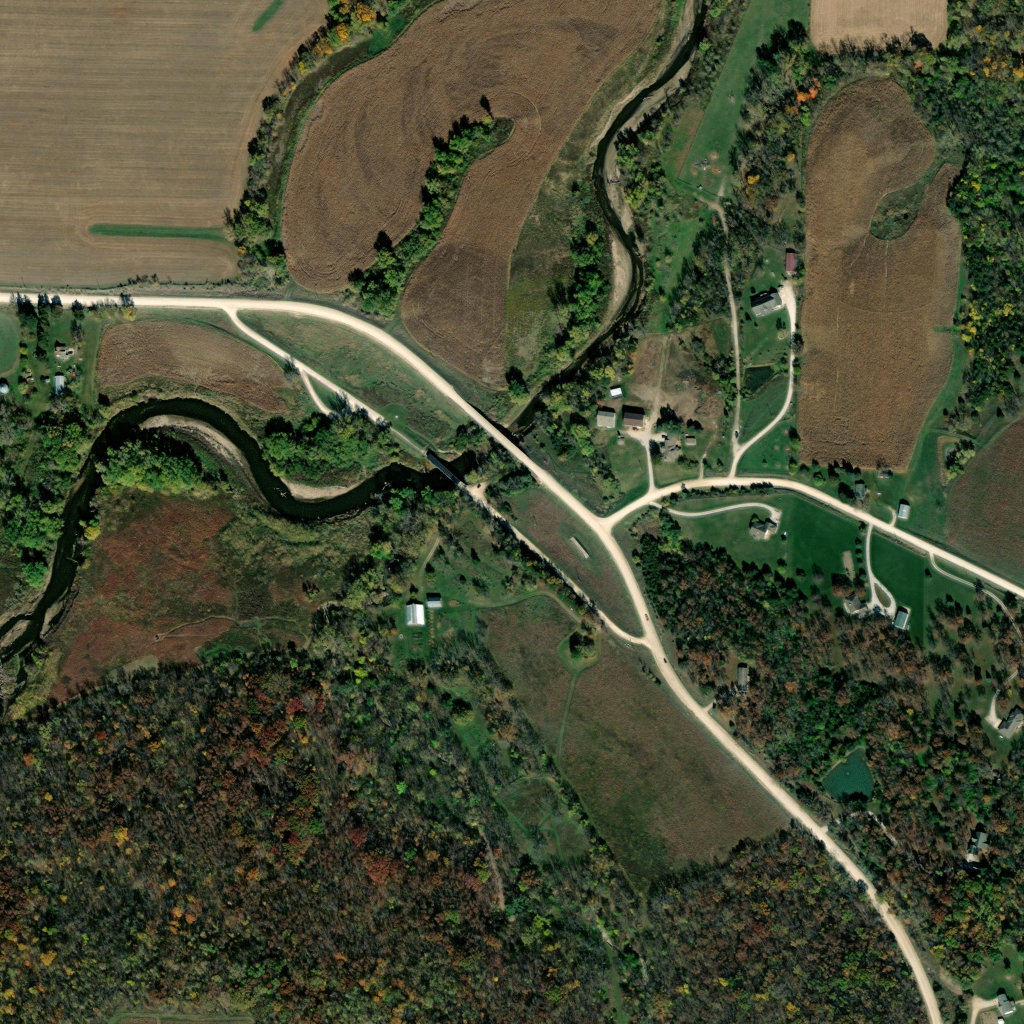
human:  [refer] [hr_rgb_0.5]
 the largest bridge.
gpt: <box>[[45, 39, 51, 45, 0]]</box>